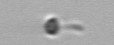
Label: flagellate